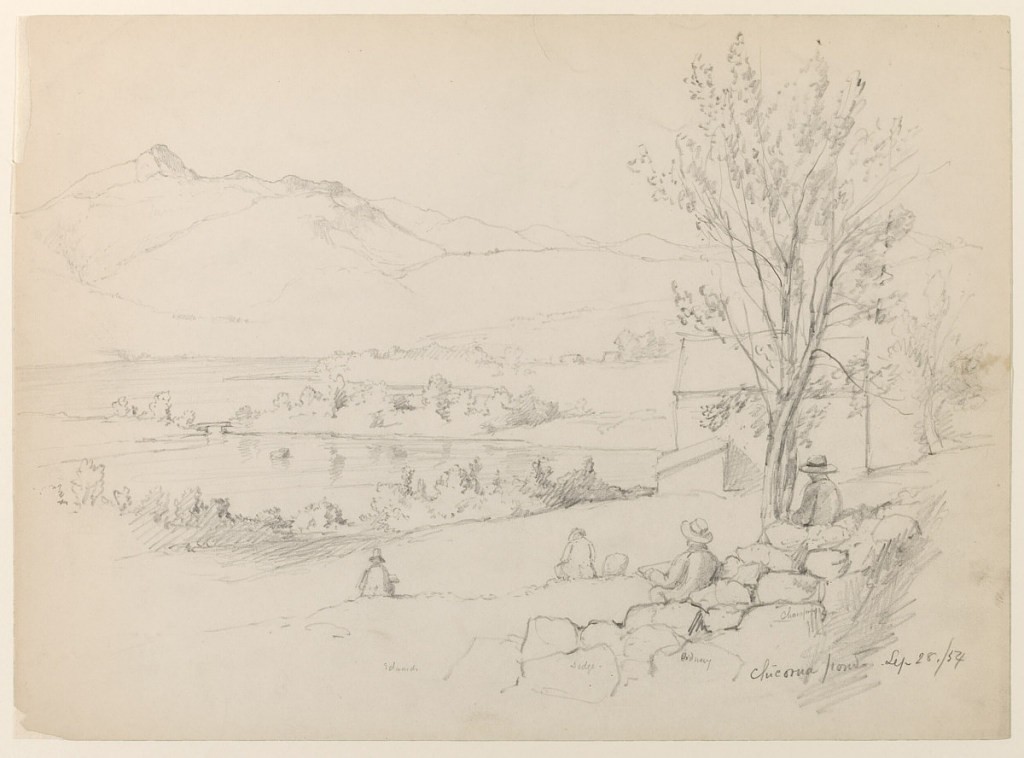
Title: Artists Sketching at Chocorua Pond, New Hampshire
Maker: Daniel Huntington, American, 1816–1906
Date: September 28, 1854
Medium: Graphite on cream wove paper
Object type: Drawing
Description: Landscape containing Chocorua Pond and Mountain in the distance as four seated men sketch in a field with a stone wall, tree and shed located in the right foreground.